Aerial crown-view tile of a tropical tree (Barro Colorado Island, Panama), acquired 20250317:
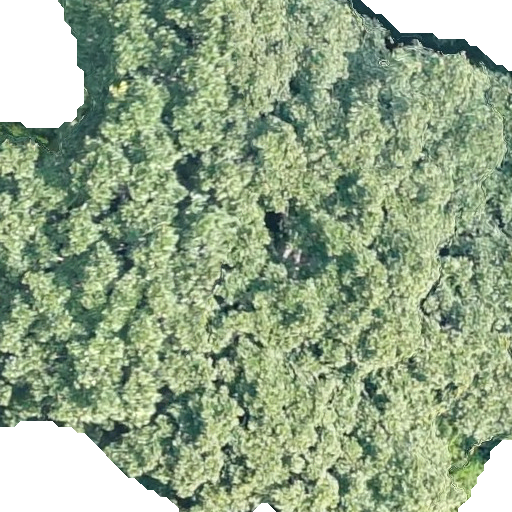
Species: Ficus obtusifolia
GBIF accepted scientific name: Ficus obtusifolia
Crown area: 441.856 m²